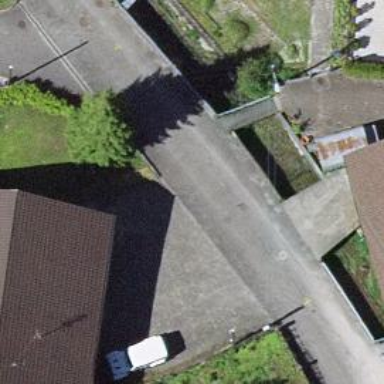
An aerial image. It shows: Paved residential road with bridge.